Field crop: maize
Growth stage: 2
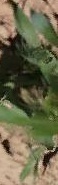
Species: maize